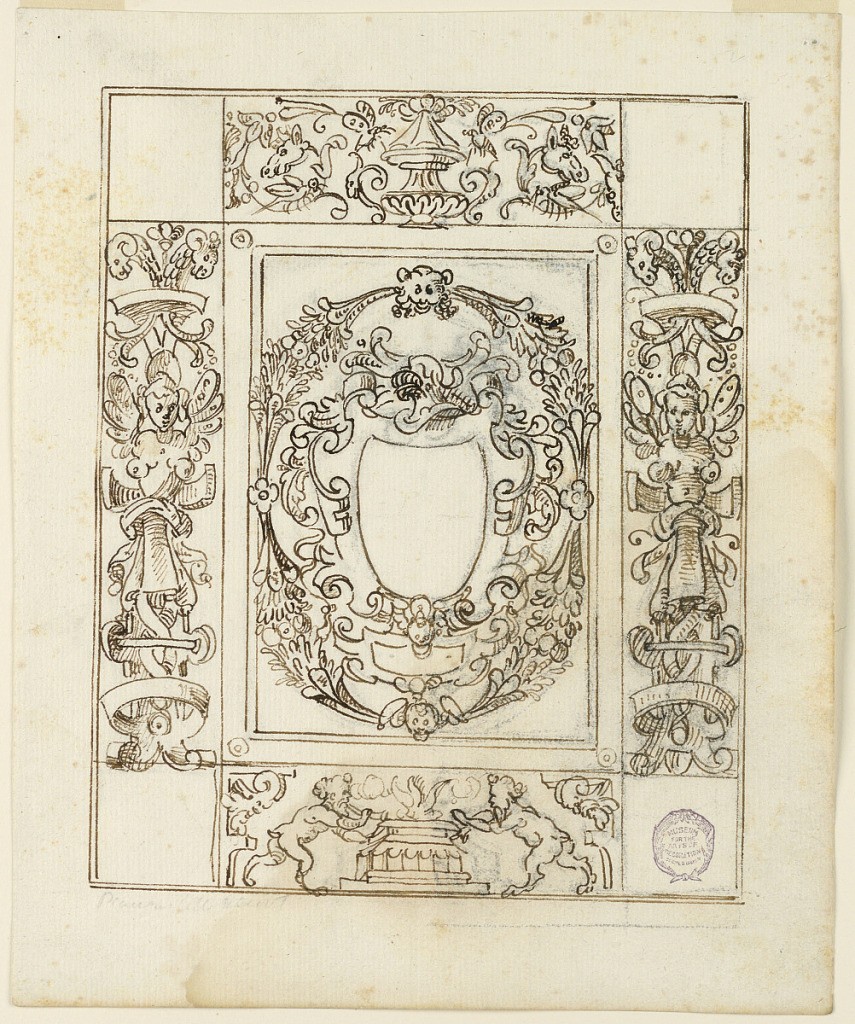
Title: Grotesque Design
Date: early 17th century
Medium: Charcoal, pen and ink on paper
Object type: Drawing
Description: At center, a vertical rectangle with strapwork escutcheon decorated with a helmet and festoons. On either side, a candelabrum with harpies. Below, a frieze with satyrs.